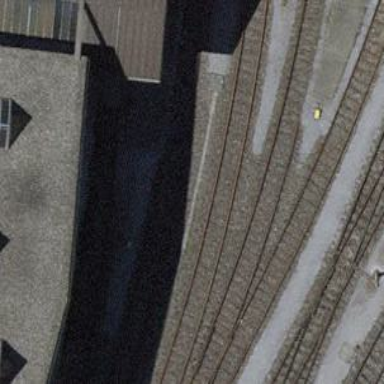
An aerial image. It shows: Railway yard with one track.